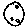
Label: moon